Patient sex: F
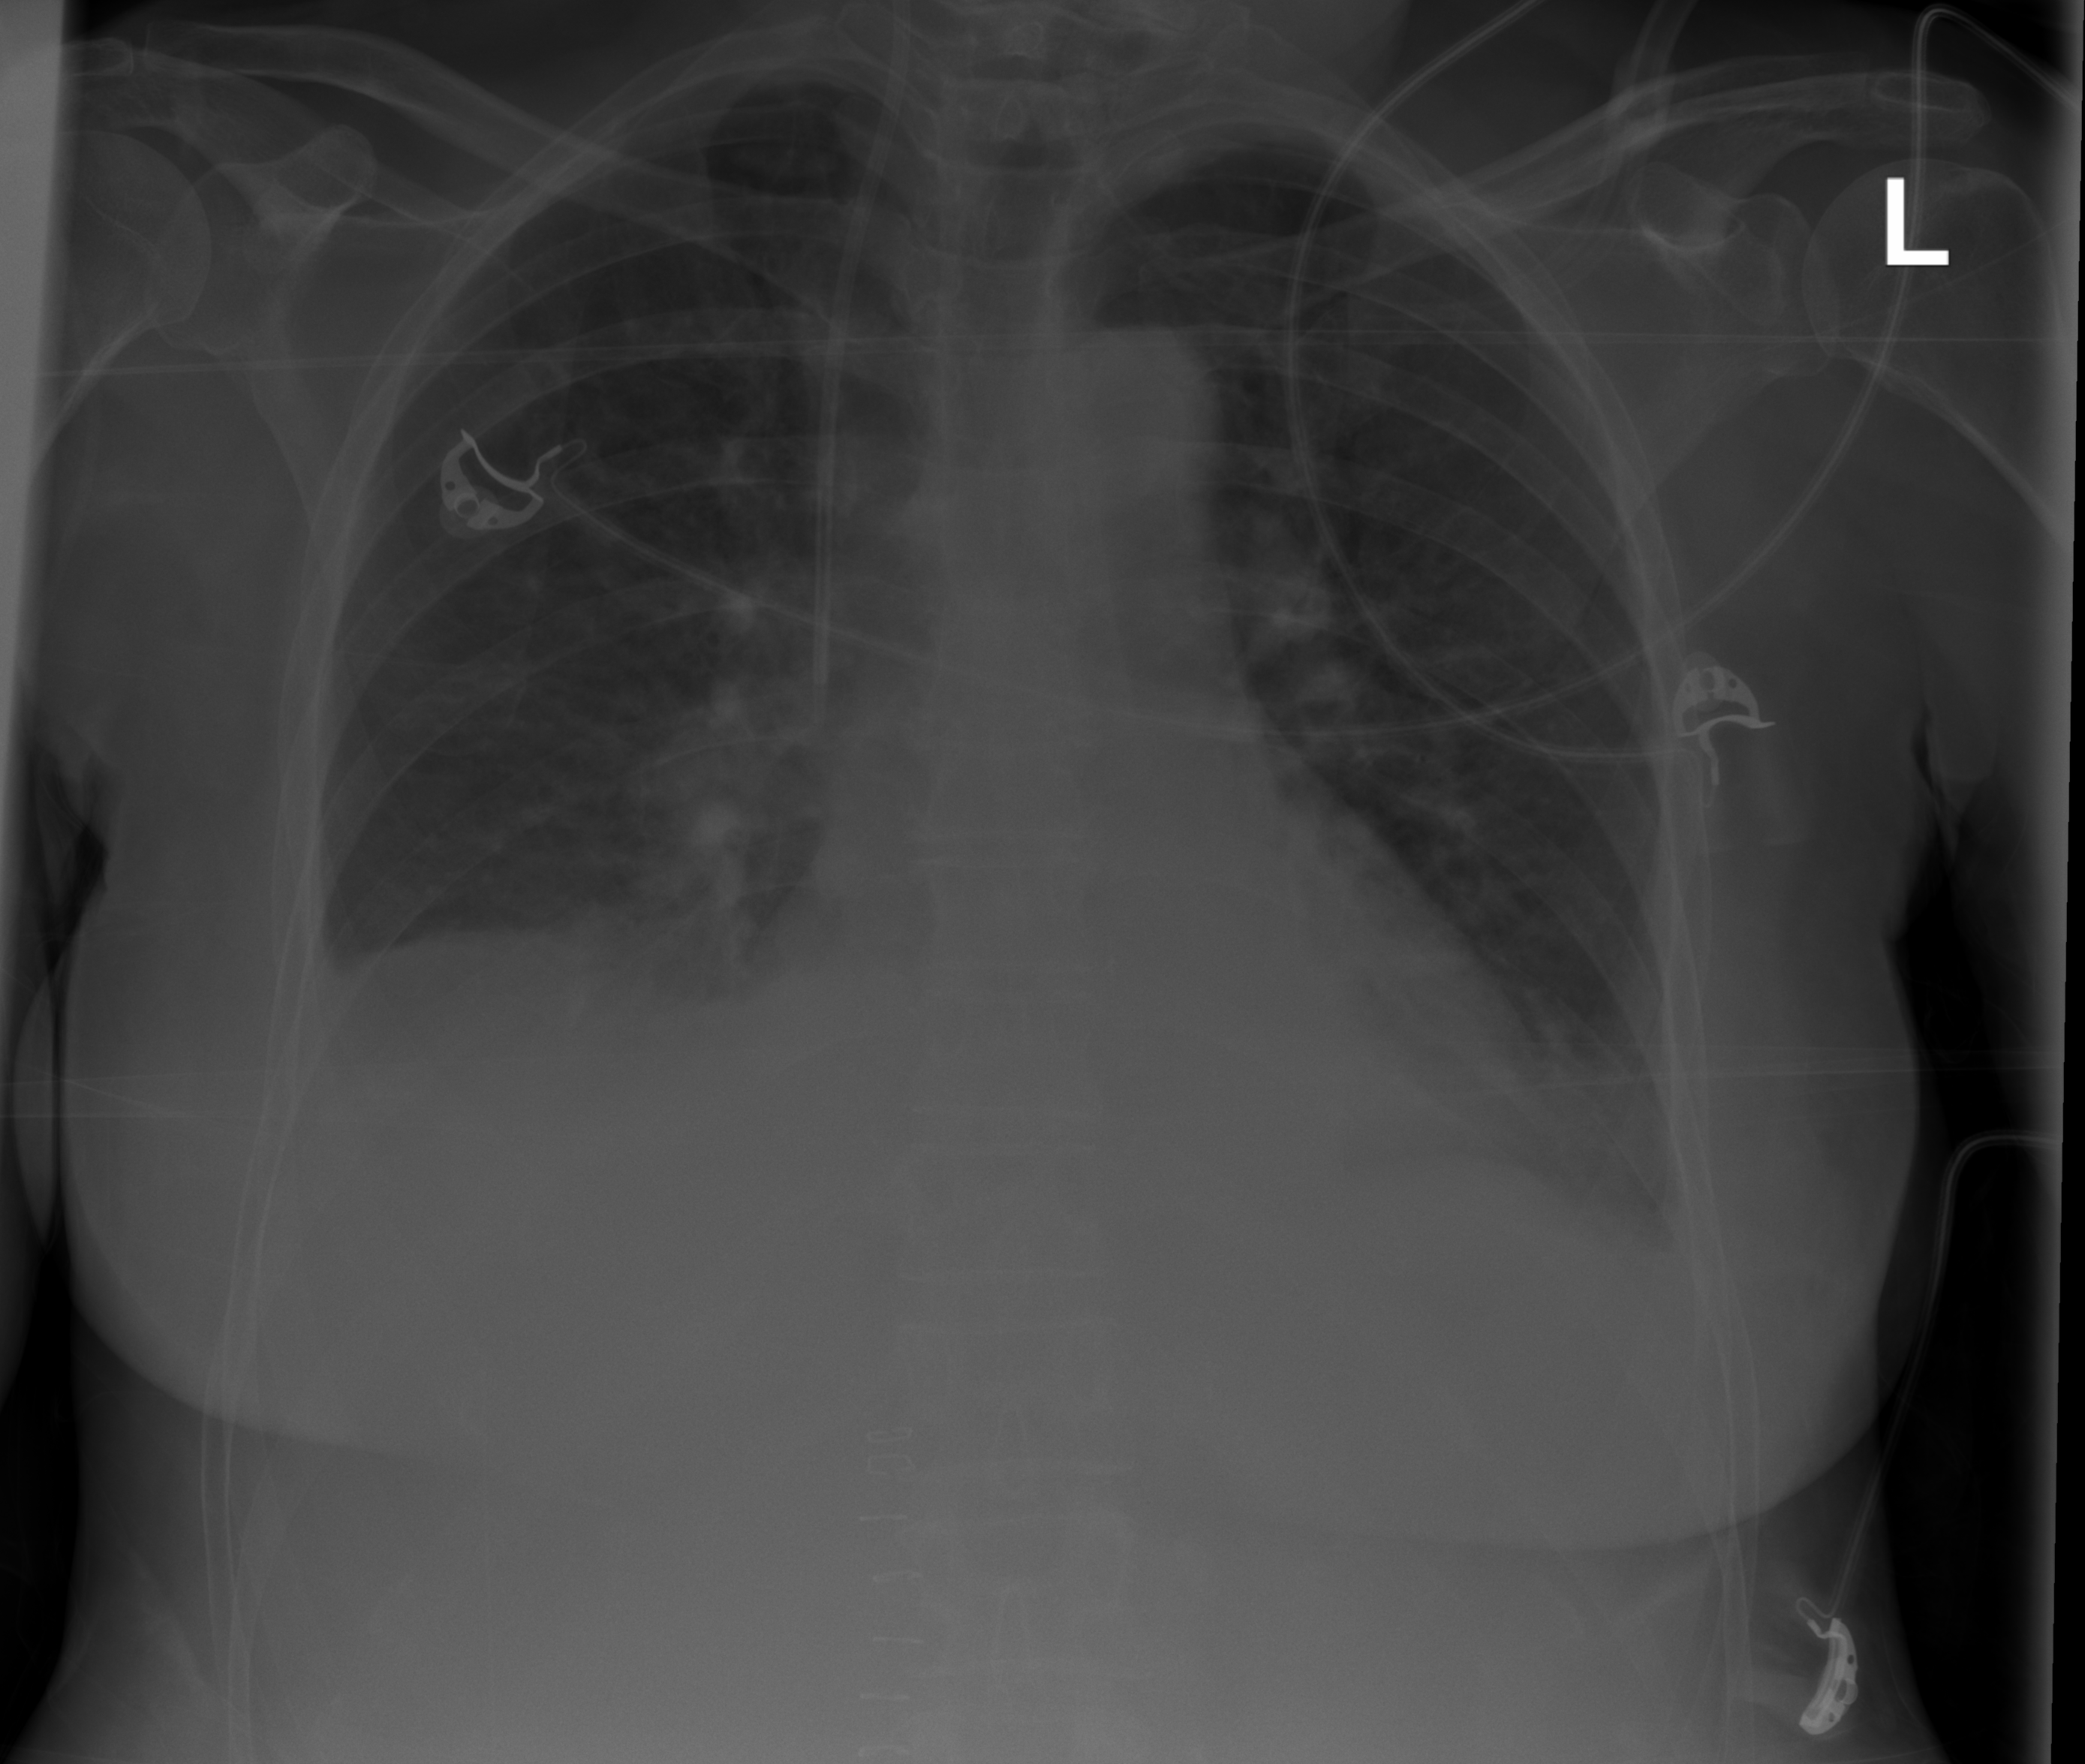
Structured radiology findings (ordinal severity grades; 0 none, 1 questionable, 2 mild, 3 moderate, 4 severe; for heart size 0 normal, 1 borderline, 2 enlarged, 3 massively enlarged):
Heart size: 0
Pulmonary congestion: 2
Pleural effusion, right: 3
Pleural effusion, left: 2
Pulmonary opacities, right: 0
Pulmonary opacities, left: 0
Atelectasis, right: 2
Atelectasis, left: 2